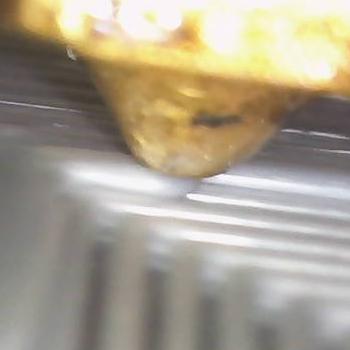
Flow rate: 235%